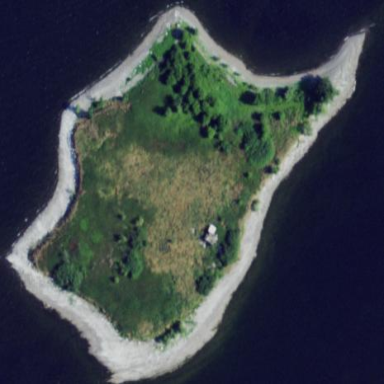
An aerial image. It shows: Islet.